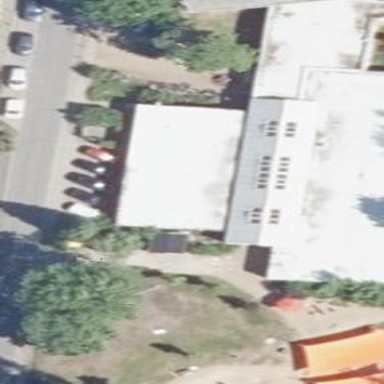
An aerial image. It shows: Kindergarten.